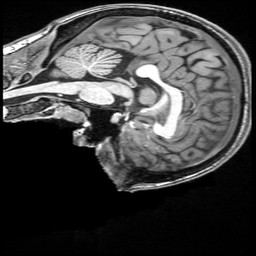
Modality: T1w
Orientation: sagittal
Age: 20
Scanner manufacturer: siemens
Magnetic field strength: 3 T
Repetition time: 2.5 s
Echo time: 0.00343 s